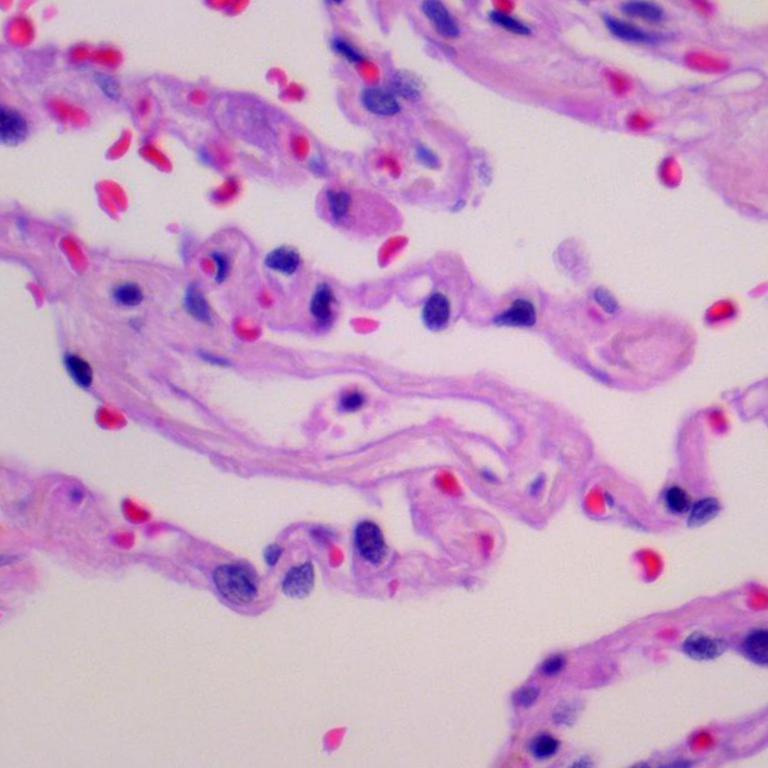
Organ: lung
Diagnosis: benign